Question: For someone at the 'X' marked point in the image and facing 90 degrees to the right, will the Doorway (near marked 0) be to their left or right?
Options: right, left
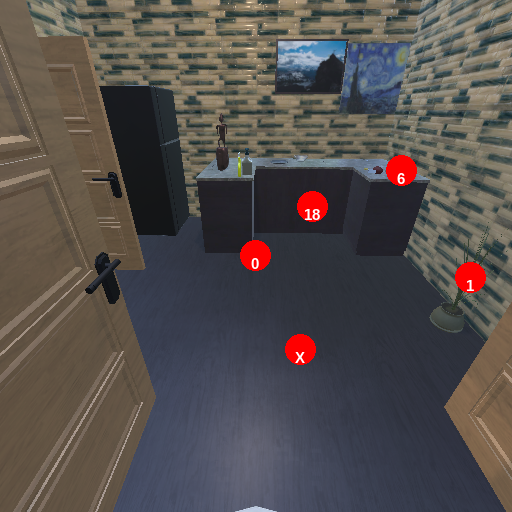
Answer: right